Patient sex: F
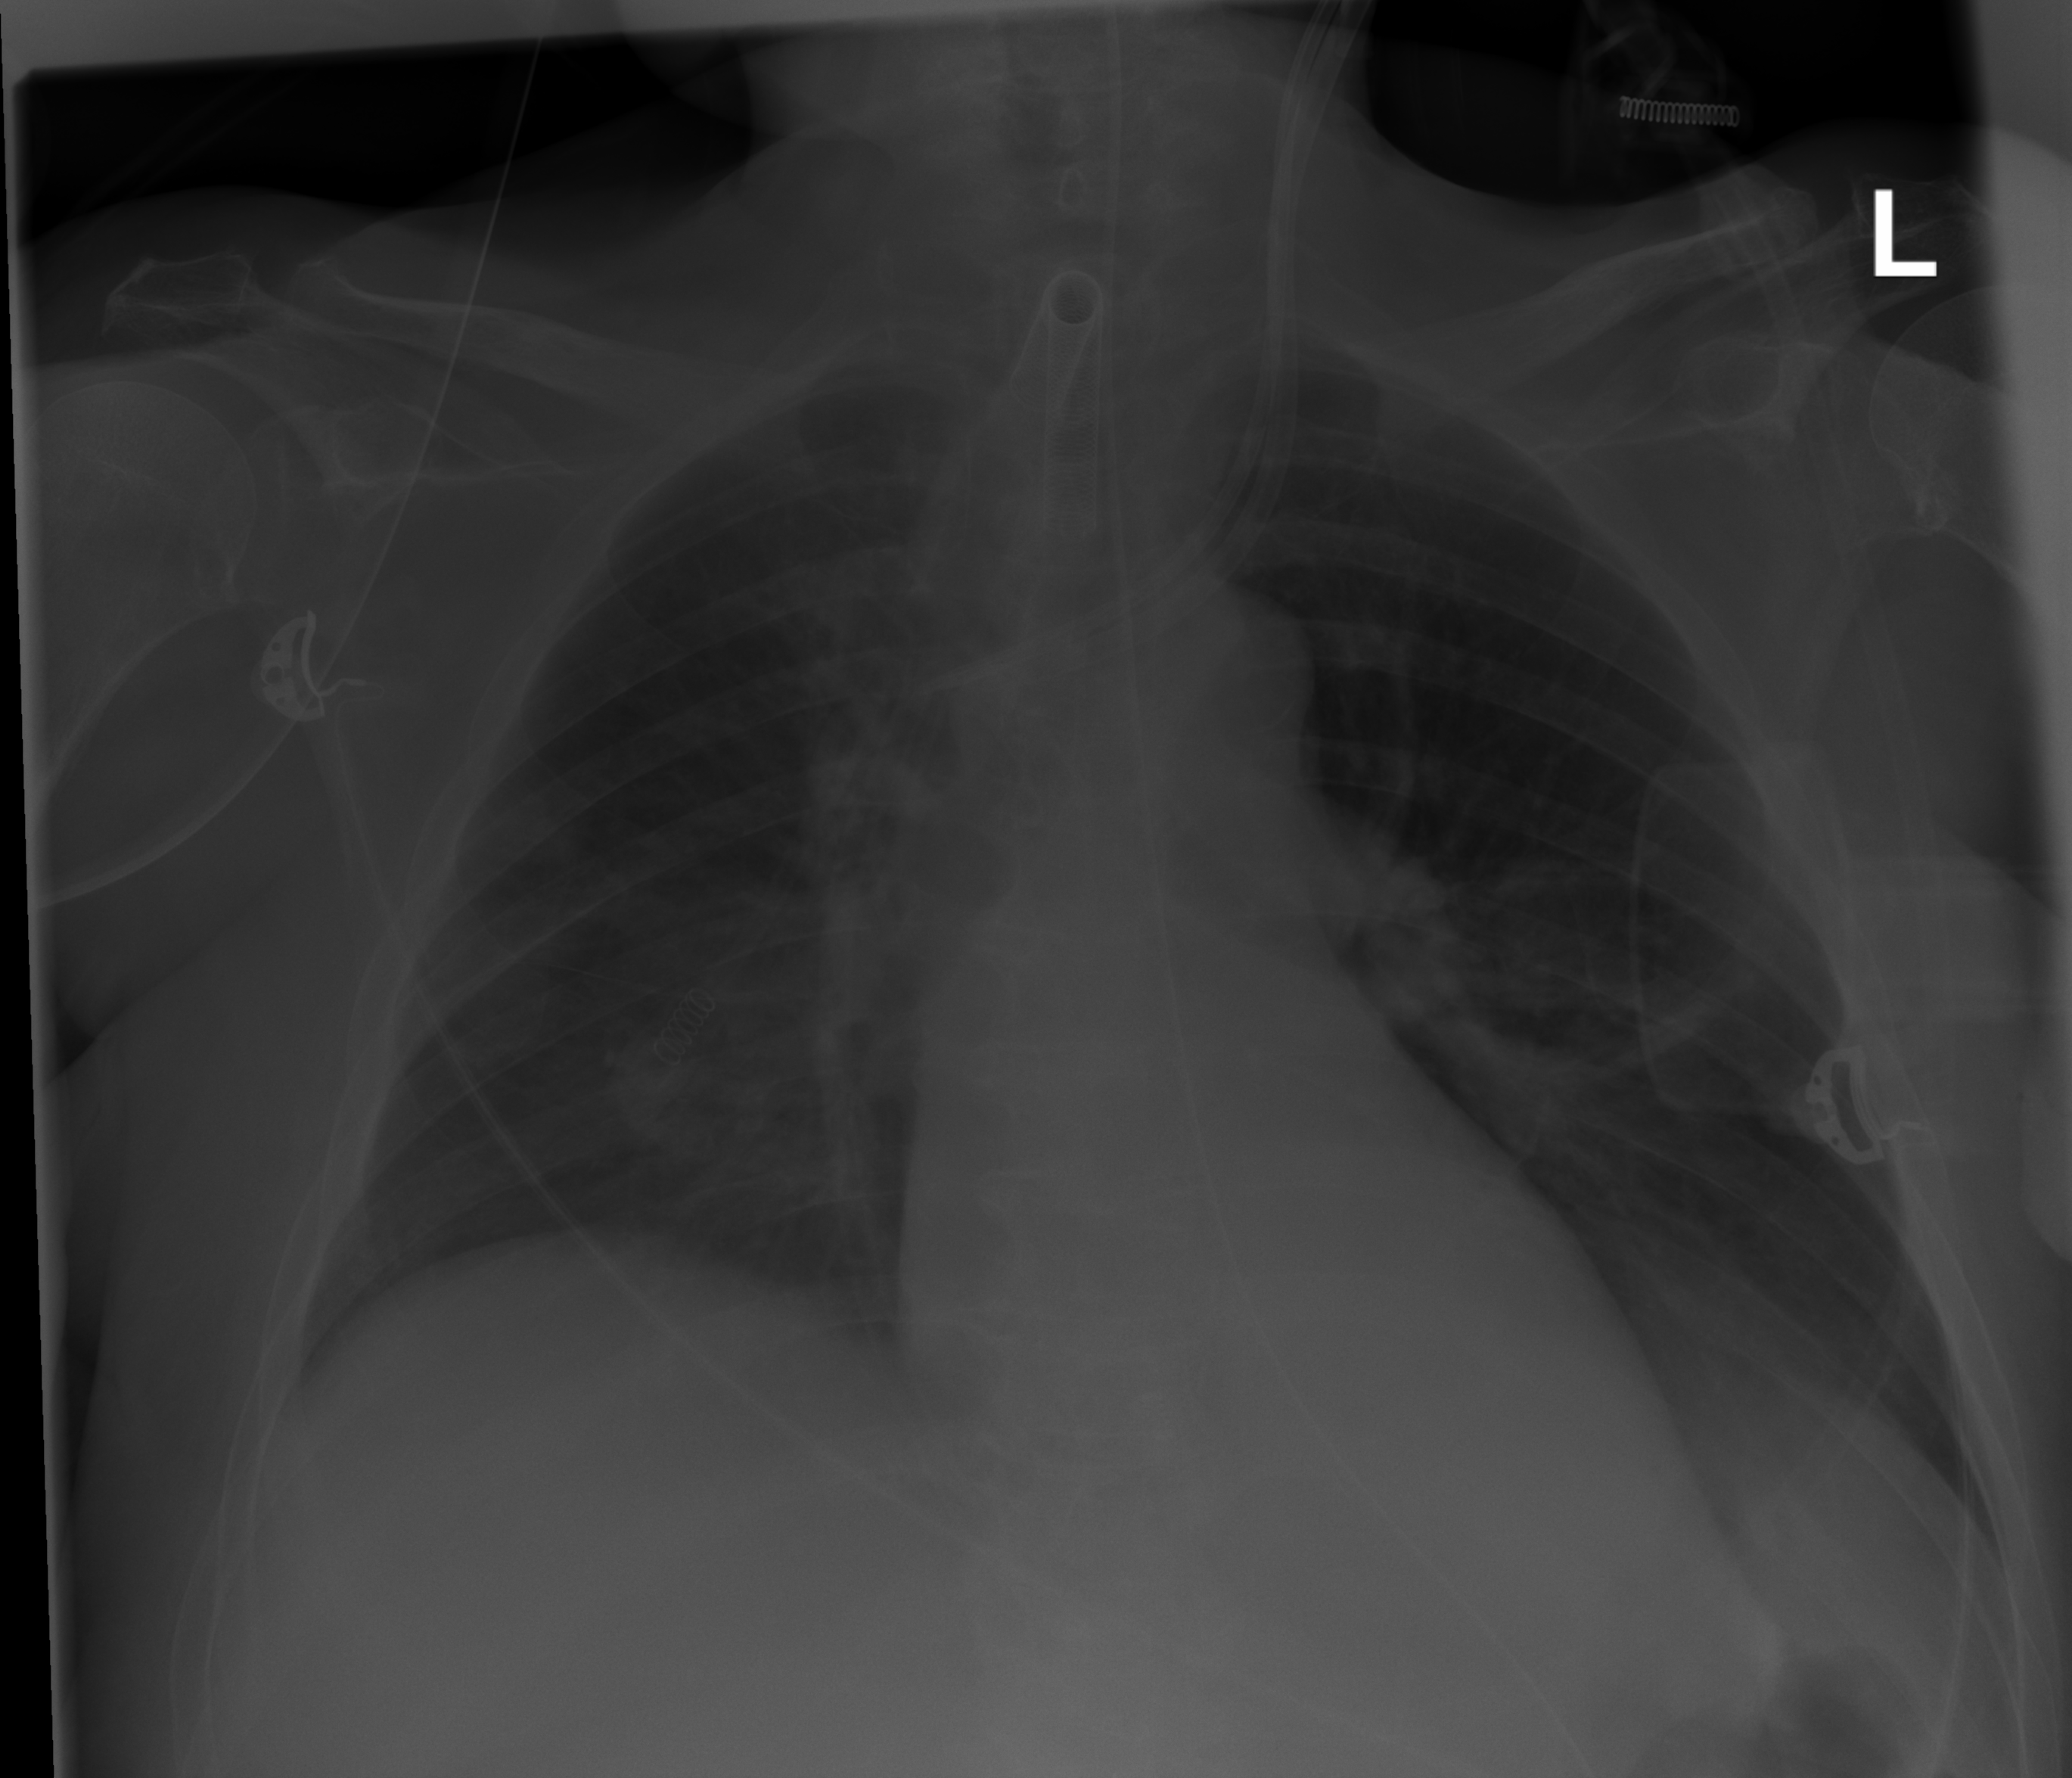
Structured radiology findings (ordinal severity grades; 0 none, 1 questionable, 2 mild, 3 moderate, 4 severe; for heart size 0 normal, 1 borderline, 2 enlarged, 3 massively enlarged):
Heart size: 0
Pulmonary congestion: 0
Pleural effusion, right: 0
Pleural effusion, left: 1
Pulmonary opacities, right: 0
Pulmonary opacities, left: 0
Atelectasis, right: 2
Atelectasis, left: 2